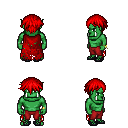
a pixel art fantasy rpg character, male body template, orc, green skin, red tattered cape, red pants, red short bangs hairstyle, bracelets, ghillies, four views (front, back, left, right), 2x2 character sprite sheet, small pixel art, hard edges, no anti-aliasing